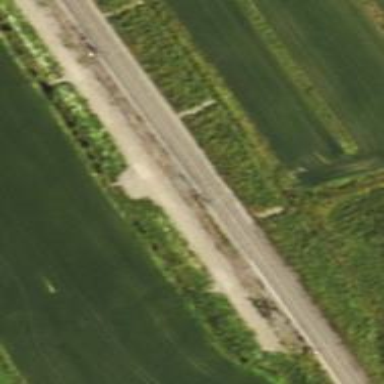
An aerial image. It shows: Continuous rail railway with electrified contact line.